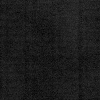
Atmospheric dust classification: dusty